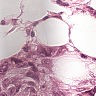
Metastatic tissue present: yes